Question: I want to do a similar thing to what the app Scalar did, where they made a capability to drag from a point onto the notepad to paste the number to the location they draged the dot too. What I'm really interested in is the line that stays connected to the dot and your finger as shown here:

My problem is that I don't really know what this is called, so I am having trouble searching for how I would do this. Does anyone know what this would be called, have any tutorials they have came across on this subject? And even better if you have some code for me to look at would be awesome.
Thanks.
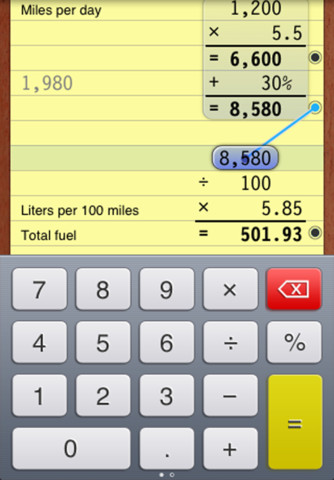
Answer: This example of a UIView that draws lines when a finger is dragged on it and detects the first view to be touched should help you start.
'''
//this goes in the header file called "UILineView.h"
#import <UIKit/UIKit.h>
@interface UILineView : UIView
@end
//this in the implementation file called "UILineView.m"
#import "UILineView.h"
@implementation UILineView
{
CGPoint _originOfTouchPoint; // your fist touch detected in touchesBegan: method
CGPoint _currentFingerPositionPoint; // the position you have dragged your finger to
CGFloat _strokeWidth; // the width of the line you wish to draw
id _touchStartedObject; // the object(UIView) that the first touch was detected on
}
// If you use Interface Builder to design your interface, Objects in a nib file are reconstituted and then initialized using
// their initWithCoder: method
- (id)initWithCoder:(NSCoder *)decoder
{
self = [super initWithCoder:decoder];
if (self) {
// Initialization code
_originOfTouchPoint = CGPointMake( 0.0, 0.0 );
_currentFingerPositionPoint = CGPointMake( 100.0, 100.0 );
_strokeWidth = 2.0;
}
return self;
}
/*
// Use initWithFrame if you are not loding the UIView from a nib file
- (id)initWithFrame:(CGRect)frame
{
self = [super initWithFrame:frame];
if (self) {
// Initialization code
_originOfTouchPoint = CGPointMake( 0.0, 0.0 );
_currentFingerPositionPoint = CGPointMake( 100.0, 100.0 );
_strokeWidth = 2.0;
}
return self;
}
*/
// Only override drawRect: if you perform custom drawing.
// An empty implementation adversely affects performance during animation.
- (void)drawRect:(CGRect)rect
{
CGContextRef context = UIGraphicsGetCurrentContext();
CGContextSetStrokeColorWithColor( context, [UIColor blueColor].CGColor );
CGContextSetLineWidth( context, _strokeWidth );
// fisrt point of line
CGContextMoveToPoint( context, _originOfTouchPoint.x, _originOfTouchPoint.y );
// last point of line
CGContextAddLineToPoint( context, _currentFingerPositionPoint.x, _currentFingerPositionPoint.y );
// draw the line
CGContextStrokePath( context );
}
#pragma mark touches
- (void)touchesBegan:(NSSet *)touches withEvent:(UIEvent *)event
{
// get starting point and first view touched (if you need to send that view messages)
_originOfTouchPoint = [[touches anyObject] locationInView:self];
_touchStartedObject = [[touches anyObject] view];
}
- (void)touchesMoved:(NSSet *)touches withEvent:(UIEvent *)event
{
CGPoint movedToPoint = [[touches anyObject] locationInView:self];
// if moved to a new point redraw the line
if ( CGPointEqualToPoint( movedToPoint, _currentFingerPositionPoint ) == NO )
{
_currentFingerPositionPoint = movedToPoint;
// calls drawRect: method to show updated line
[self setNeedsDisplay];
}
}
- (void)touchesEnded:(NSSet *)touches withEvent:(UIEvent *)event
{
// reset values
_originOfTouchPoint = CGPointZero;
_currentFingerPositionPoint = CGPointZero;
_touchStartedObject = nil;
}
@end
'''